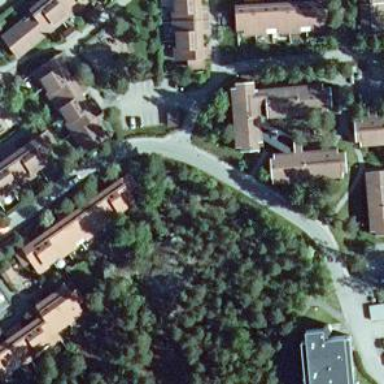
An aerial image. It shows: Residential road with sidewalk on the left.